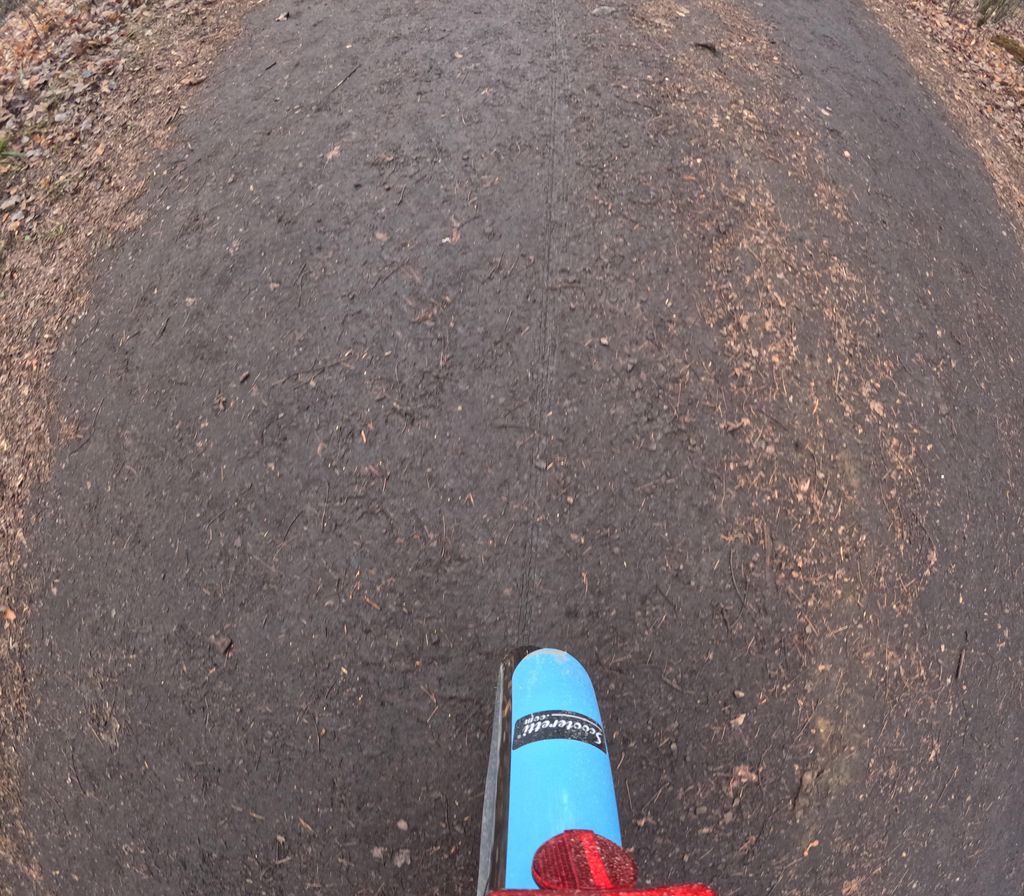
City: ottawa-gatineau